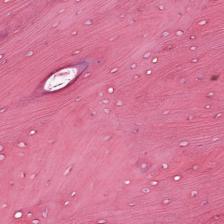
Label: Non-Tumor